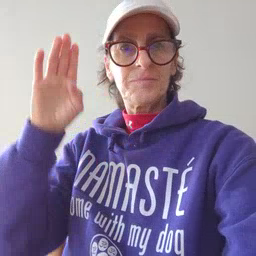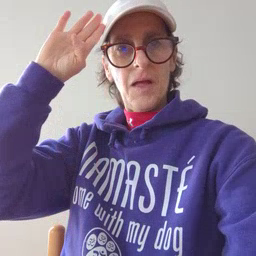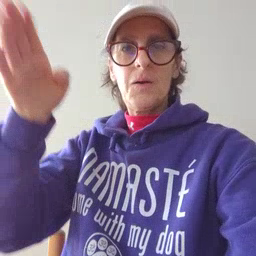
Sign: hello